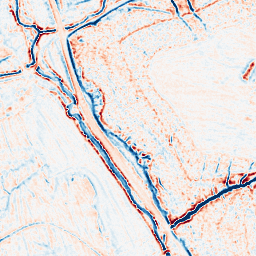
Category: edge_preserving
Decomposition family: bilateral
Decomposition parameters: d: 9
sigma_color: 25
sigma_space: 50
Upsampling method: cubic_mitchell
Upsampling parameters: scale: 2
Upsampling scale: 2